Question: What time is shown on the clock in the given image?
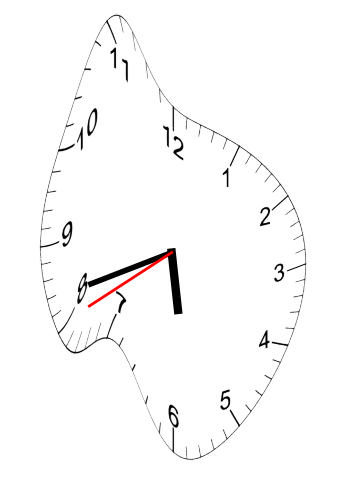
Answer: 05:41:40